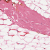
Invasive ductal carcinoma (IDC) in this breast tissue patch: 0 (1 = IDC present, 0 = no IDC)